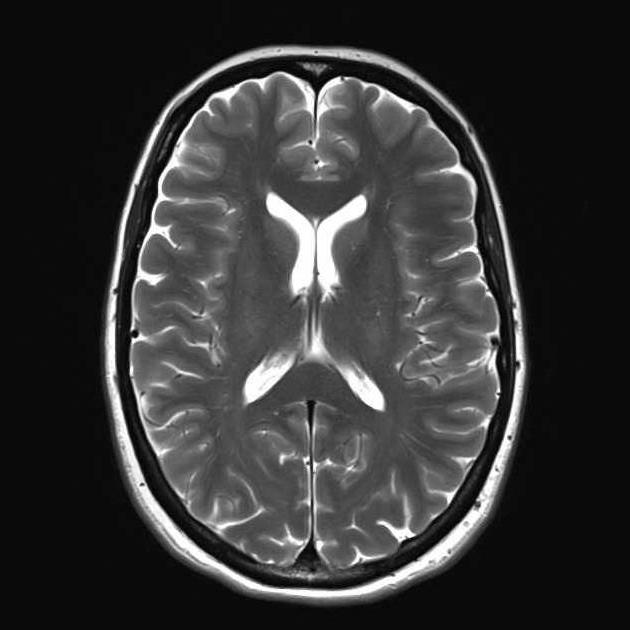
Label: notumor